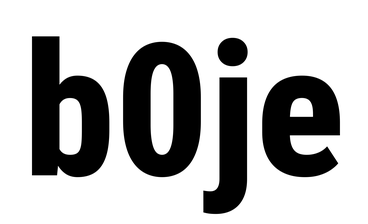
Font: Roboto_Condensed_ExtraBold